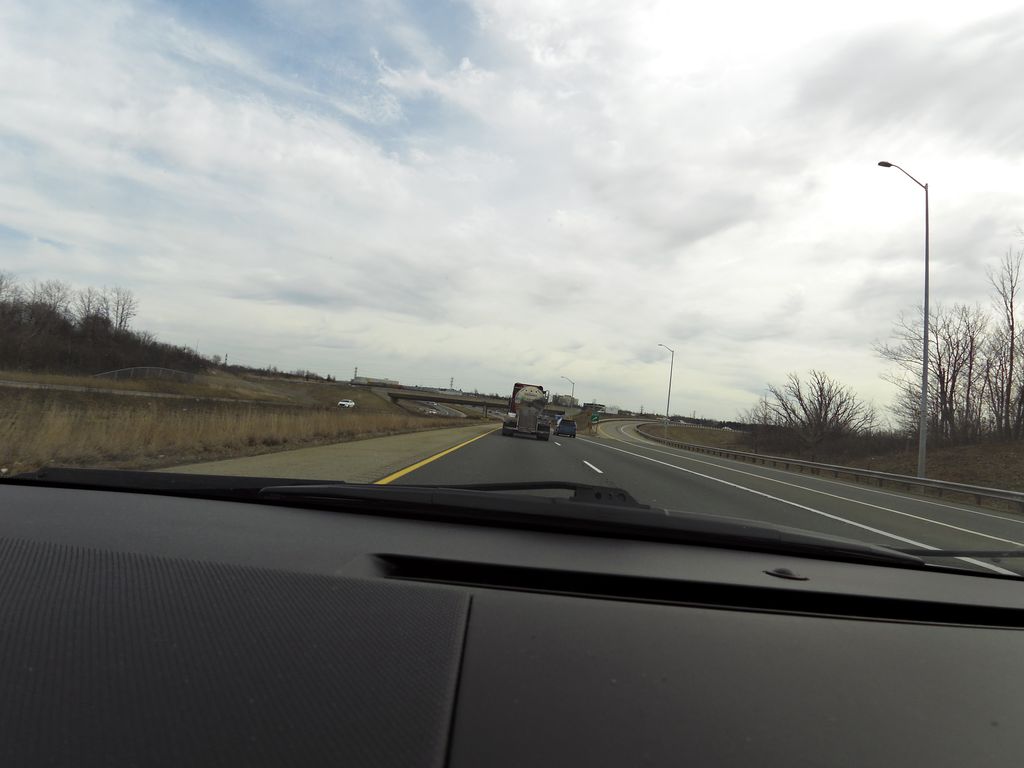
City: hamilton